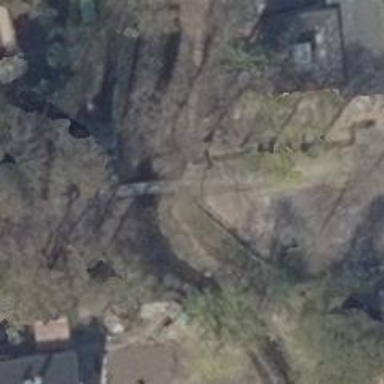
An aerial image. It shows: Concrete footway bridge.